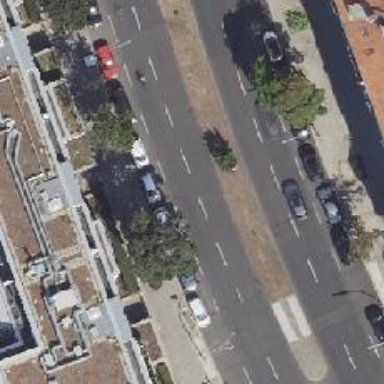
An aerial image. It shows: Secondary road with asphalt surface.